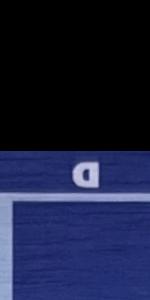
Label: Empty